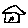
Label: house